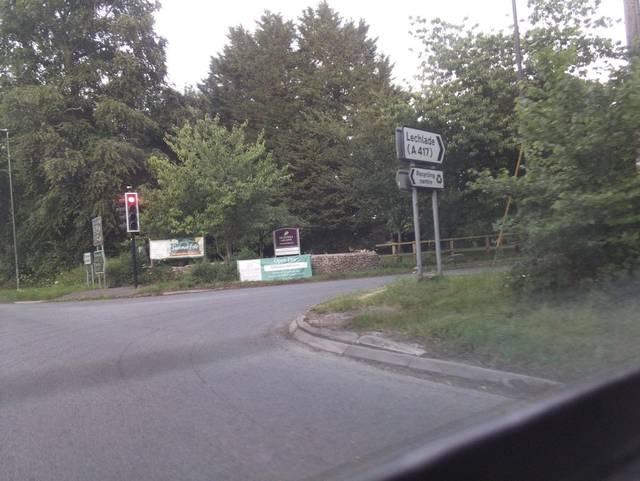
Region: United Kingdom
Coordinates: 51.725, -1.944